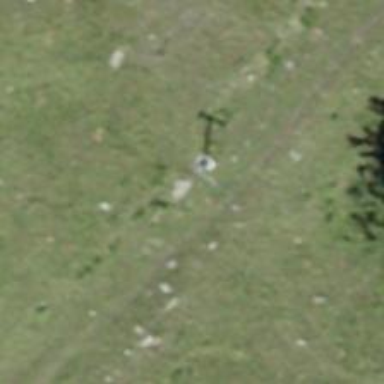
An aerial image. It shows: Pylon for aerialway.